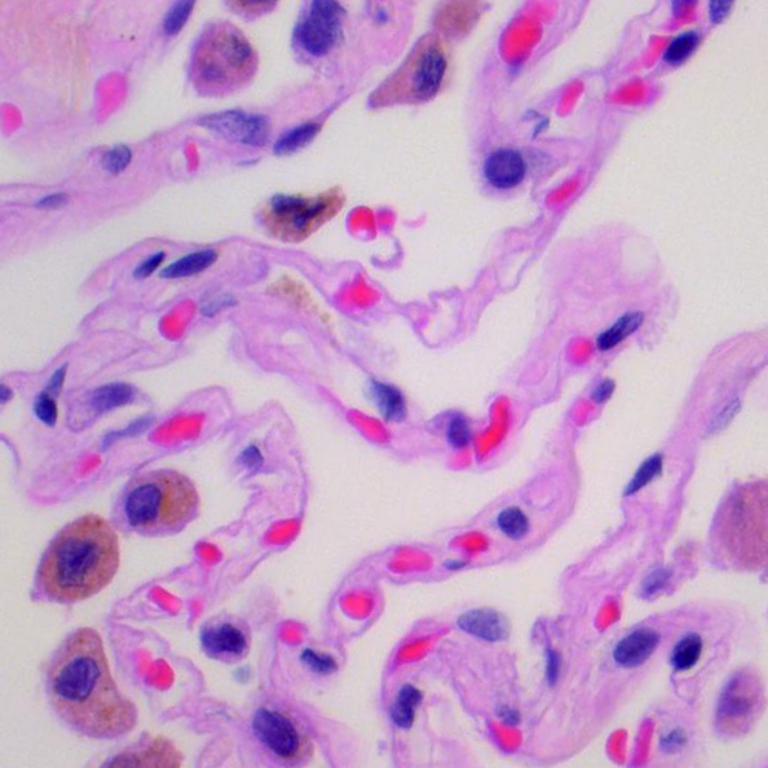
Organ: lung
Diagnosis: benign